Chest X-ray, PA view. Patient: 22 years old, sex M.
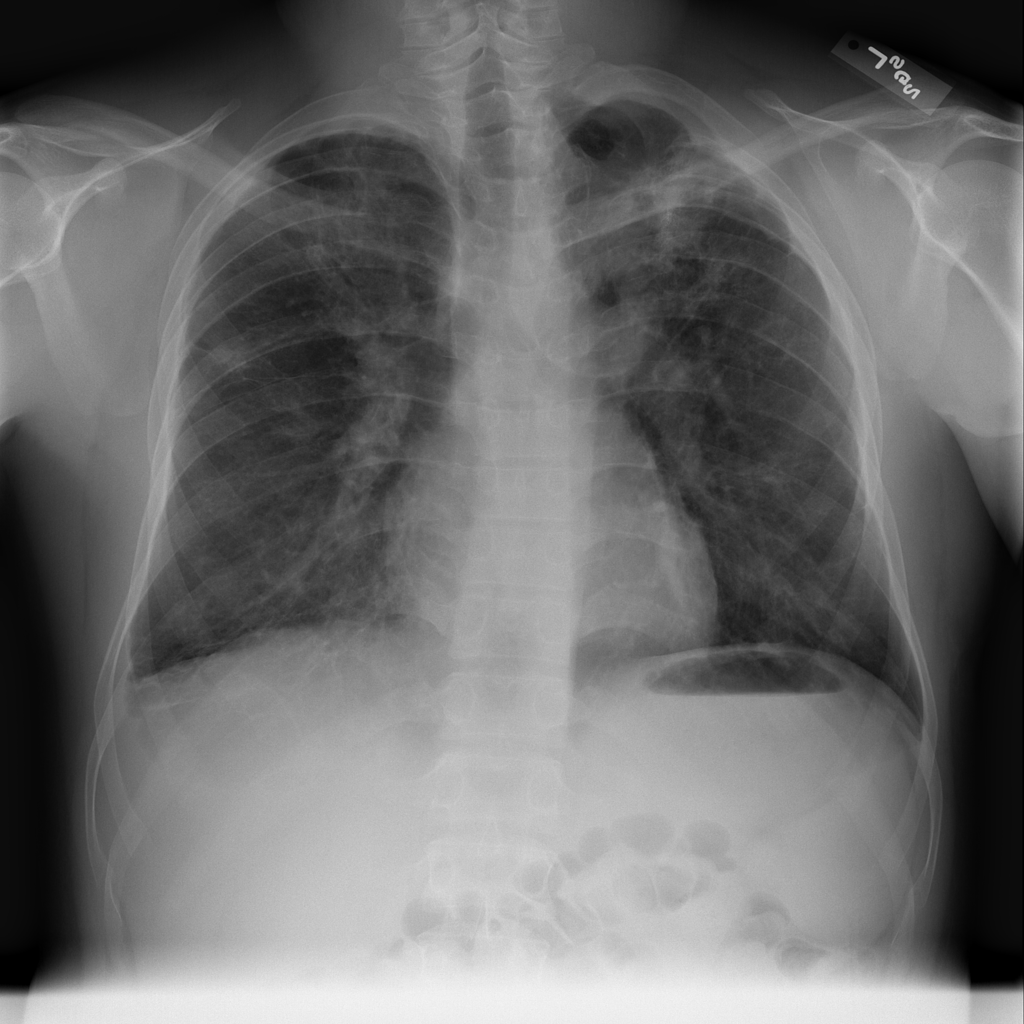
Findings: Pneumothorax